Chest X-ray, PA view. Patient: 65 years old, sex M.
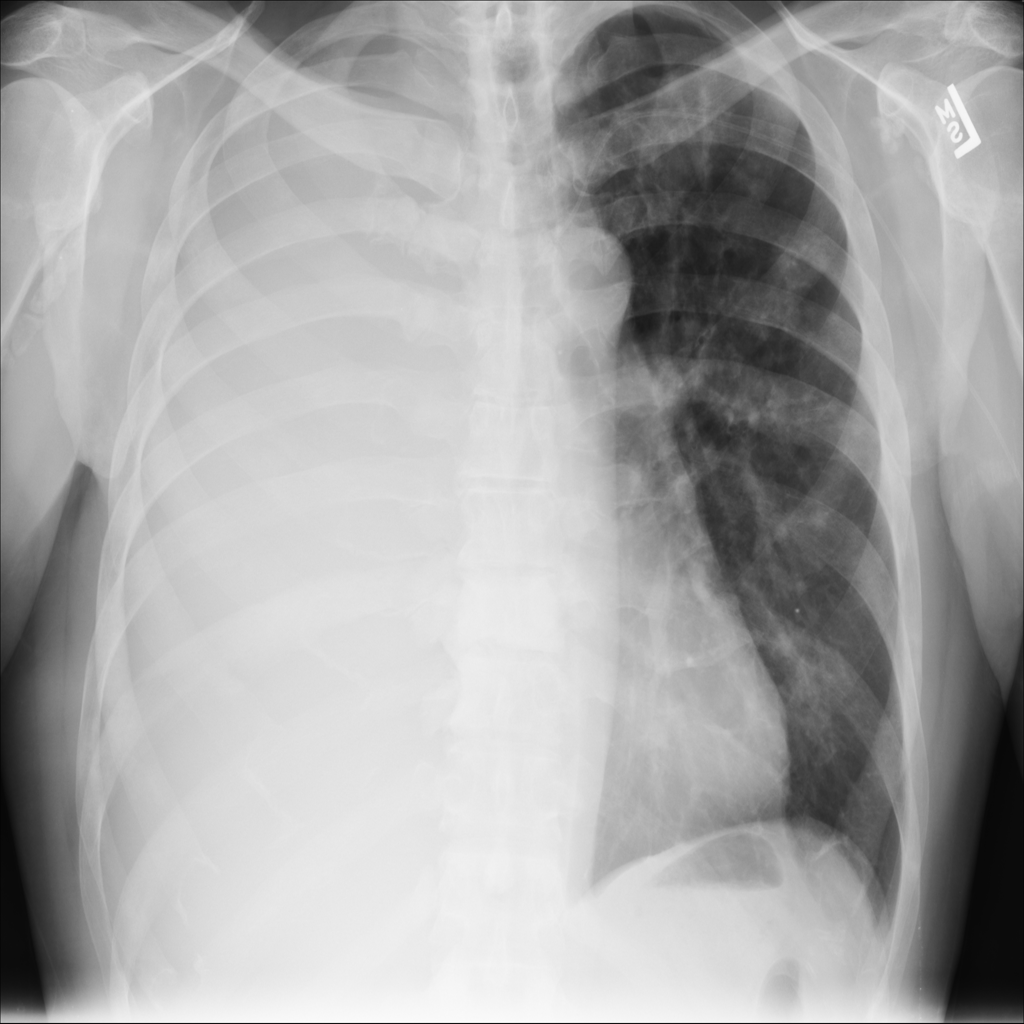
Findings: Nodule